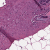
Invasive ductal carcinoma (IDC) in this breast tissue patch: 0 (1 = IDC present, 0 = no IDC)